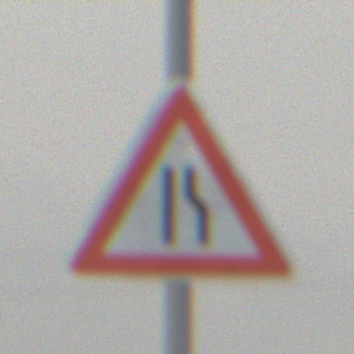
Verkehrszeichen: EinseitigVerengteFahrbahnRechts
Umgebung: Outdoor, Nature
Tageszeit: MorningAfternoon
Wetter: Overcast
Licht: Natural
Jahreszeit: Winter
Kontrast: LowContrast